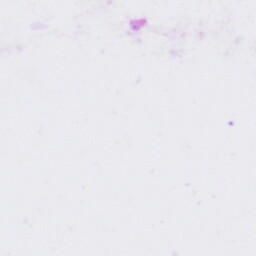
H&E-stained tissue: Tonsil